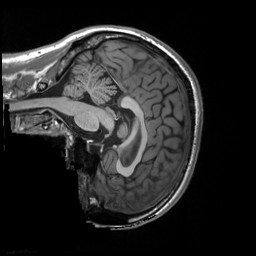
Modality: T1w
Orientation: sagittal
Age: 37